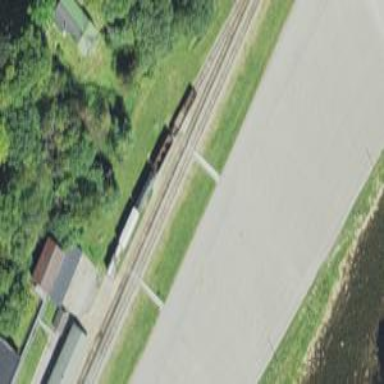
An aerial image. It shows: Preserved railway.